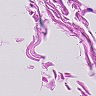
Metastatic tissue present: no